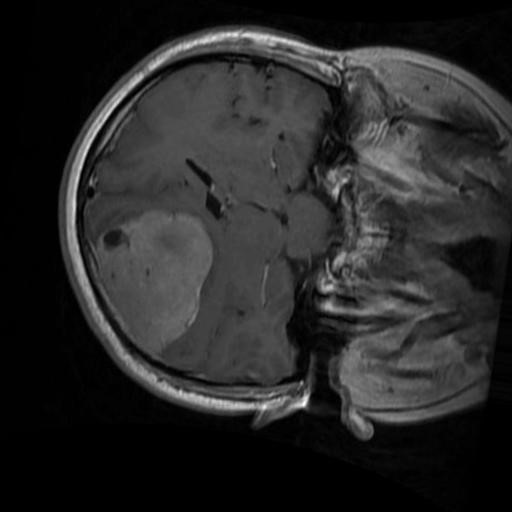
Label: brain_menin